高一 · 立体几何学
在下列四个正方体中, 能得出 $A B \perp C D$ 的是( )
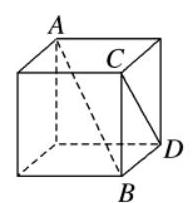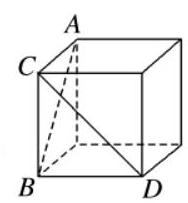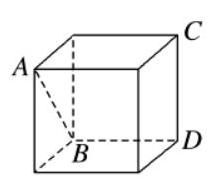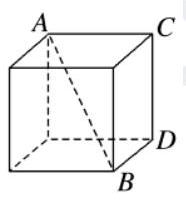
A.

B.

C.

D.

答案: A